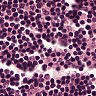
Metastatic tissue present: no